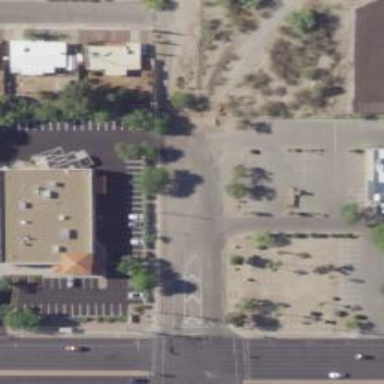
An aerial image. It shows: Parking area.